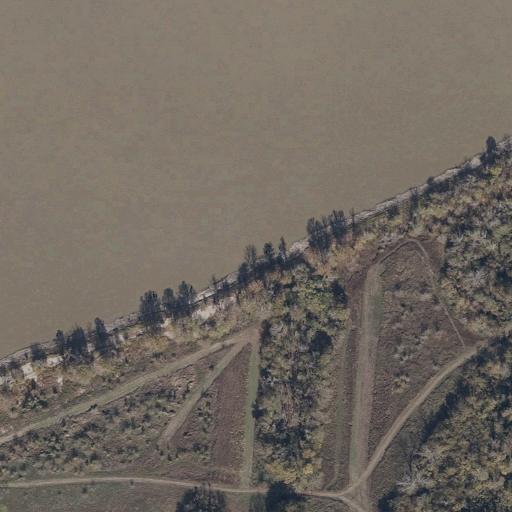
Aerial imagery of levee in Mississippi named Fort Adams Reach Revetment containing open water, woody wetlands, grassland, and herbaceous wetlands